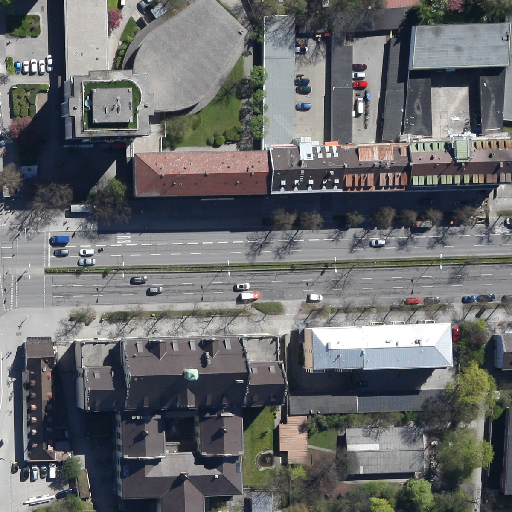
Referring expression: vehicle driving on the road